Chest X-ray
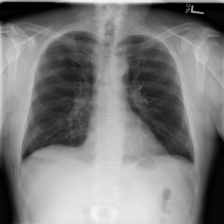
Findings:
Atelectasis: negative
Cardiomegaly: negative
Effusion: negative
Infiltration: negative
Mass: negative
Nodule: negative
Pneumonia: negative
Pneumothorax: negative
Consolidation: negative
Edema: negative
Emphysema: negative
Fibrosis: negative
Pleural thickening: negative
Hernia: negative